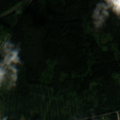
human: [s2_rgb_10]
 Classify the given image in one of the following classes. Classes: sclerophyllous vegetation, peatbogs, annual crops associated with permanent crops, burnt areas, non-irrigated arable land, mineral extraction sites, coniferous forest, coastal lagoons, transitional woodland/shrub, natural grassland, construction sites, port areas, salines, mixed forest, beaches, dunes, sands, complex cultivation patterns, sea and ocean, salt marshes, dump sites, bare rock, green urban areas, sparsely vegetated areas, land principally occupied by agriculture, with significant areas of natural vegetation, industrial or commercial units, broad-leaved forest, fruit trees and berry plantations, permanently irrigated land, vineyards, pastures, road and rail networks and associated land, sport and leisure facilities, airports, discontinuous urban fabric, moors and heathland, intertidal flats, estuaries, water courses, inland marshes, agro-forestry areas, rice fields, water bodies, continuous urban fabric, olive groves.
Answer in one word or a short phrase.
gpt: complex cultivation patterns, coniferous forest, mixed forest